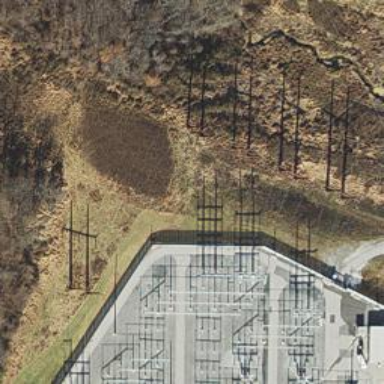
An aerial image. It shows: H-frame power tower design.